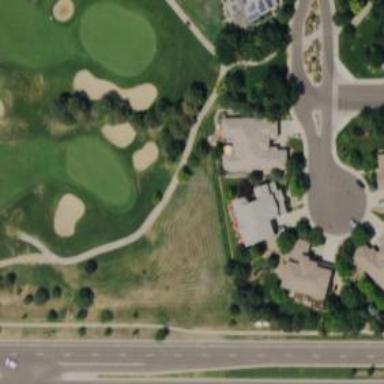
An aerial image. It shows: Golf cartpath that is also road path.